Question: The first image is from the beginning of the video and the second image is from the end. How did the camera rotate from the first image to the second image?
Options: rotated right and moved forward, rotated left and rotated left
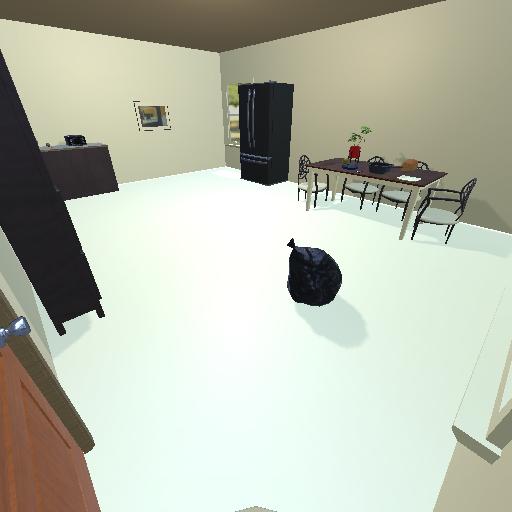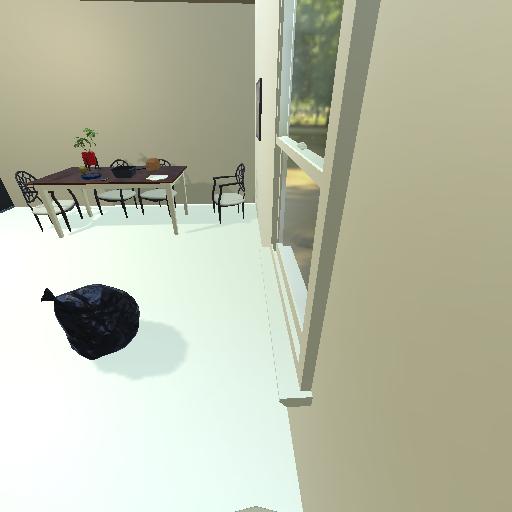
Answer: rotated right and moved forward